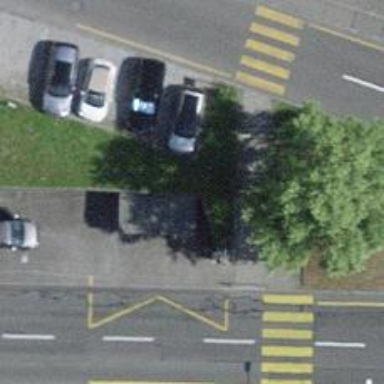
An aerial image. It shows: Set of concrete steps.